Question: I have the following stacked column chart and I'm would like to customize the labels for the datapoints in each series so they were similar to '4:00 - 4:30 (class name)' next datapoints in the series would be '4:30 - 5:00 (class name)' and so on.

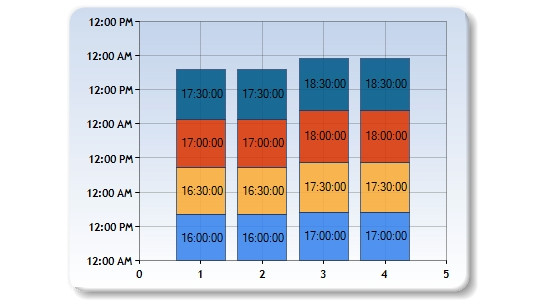
Answer: <URL>